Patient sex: F
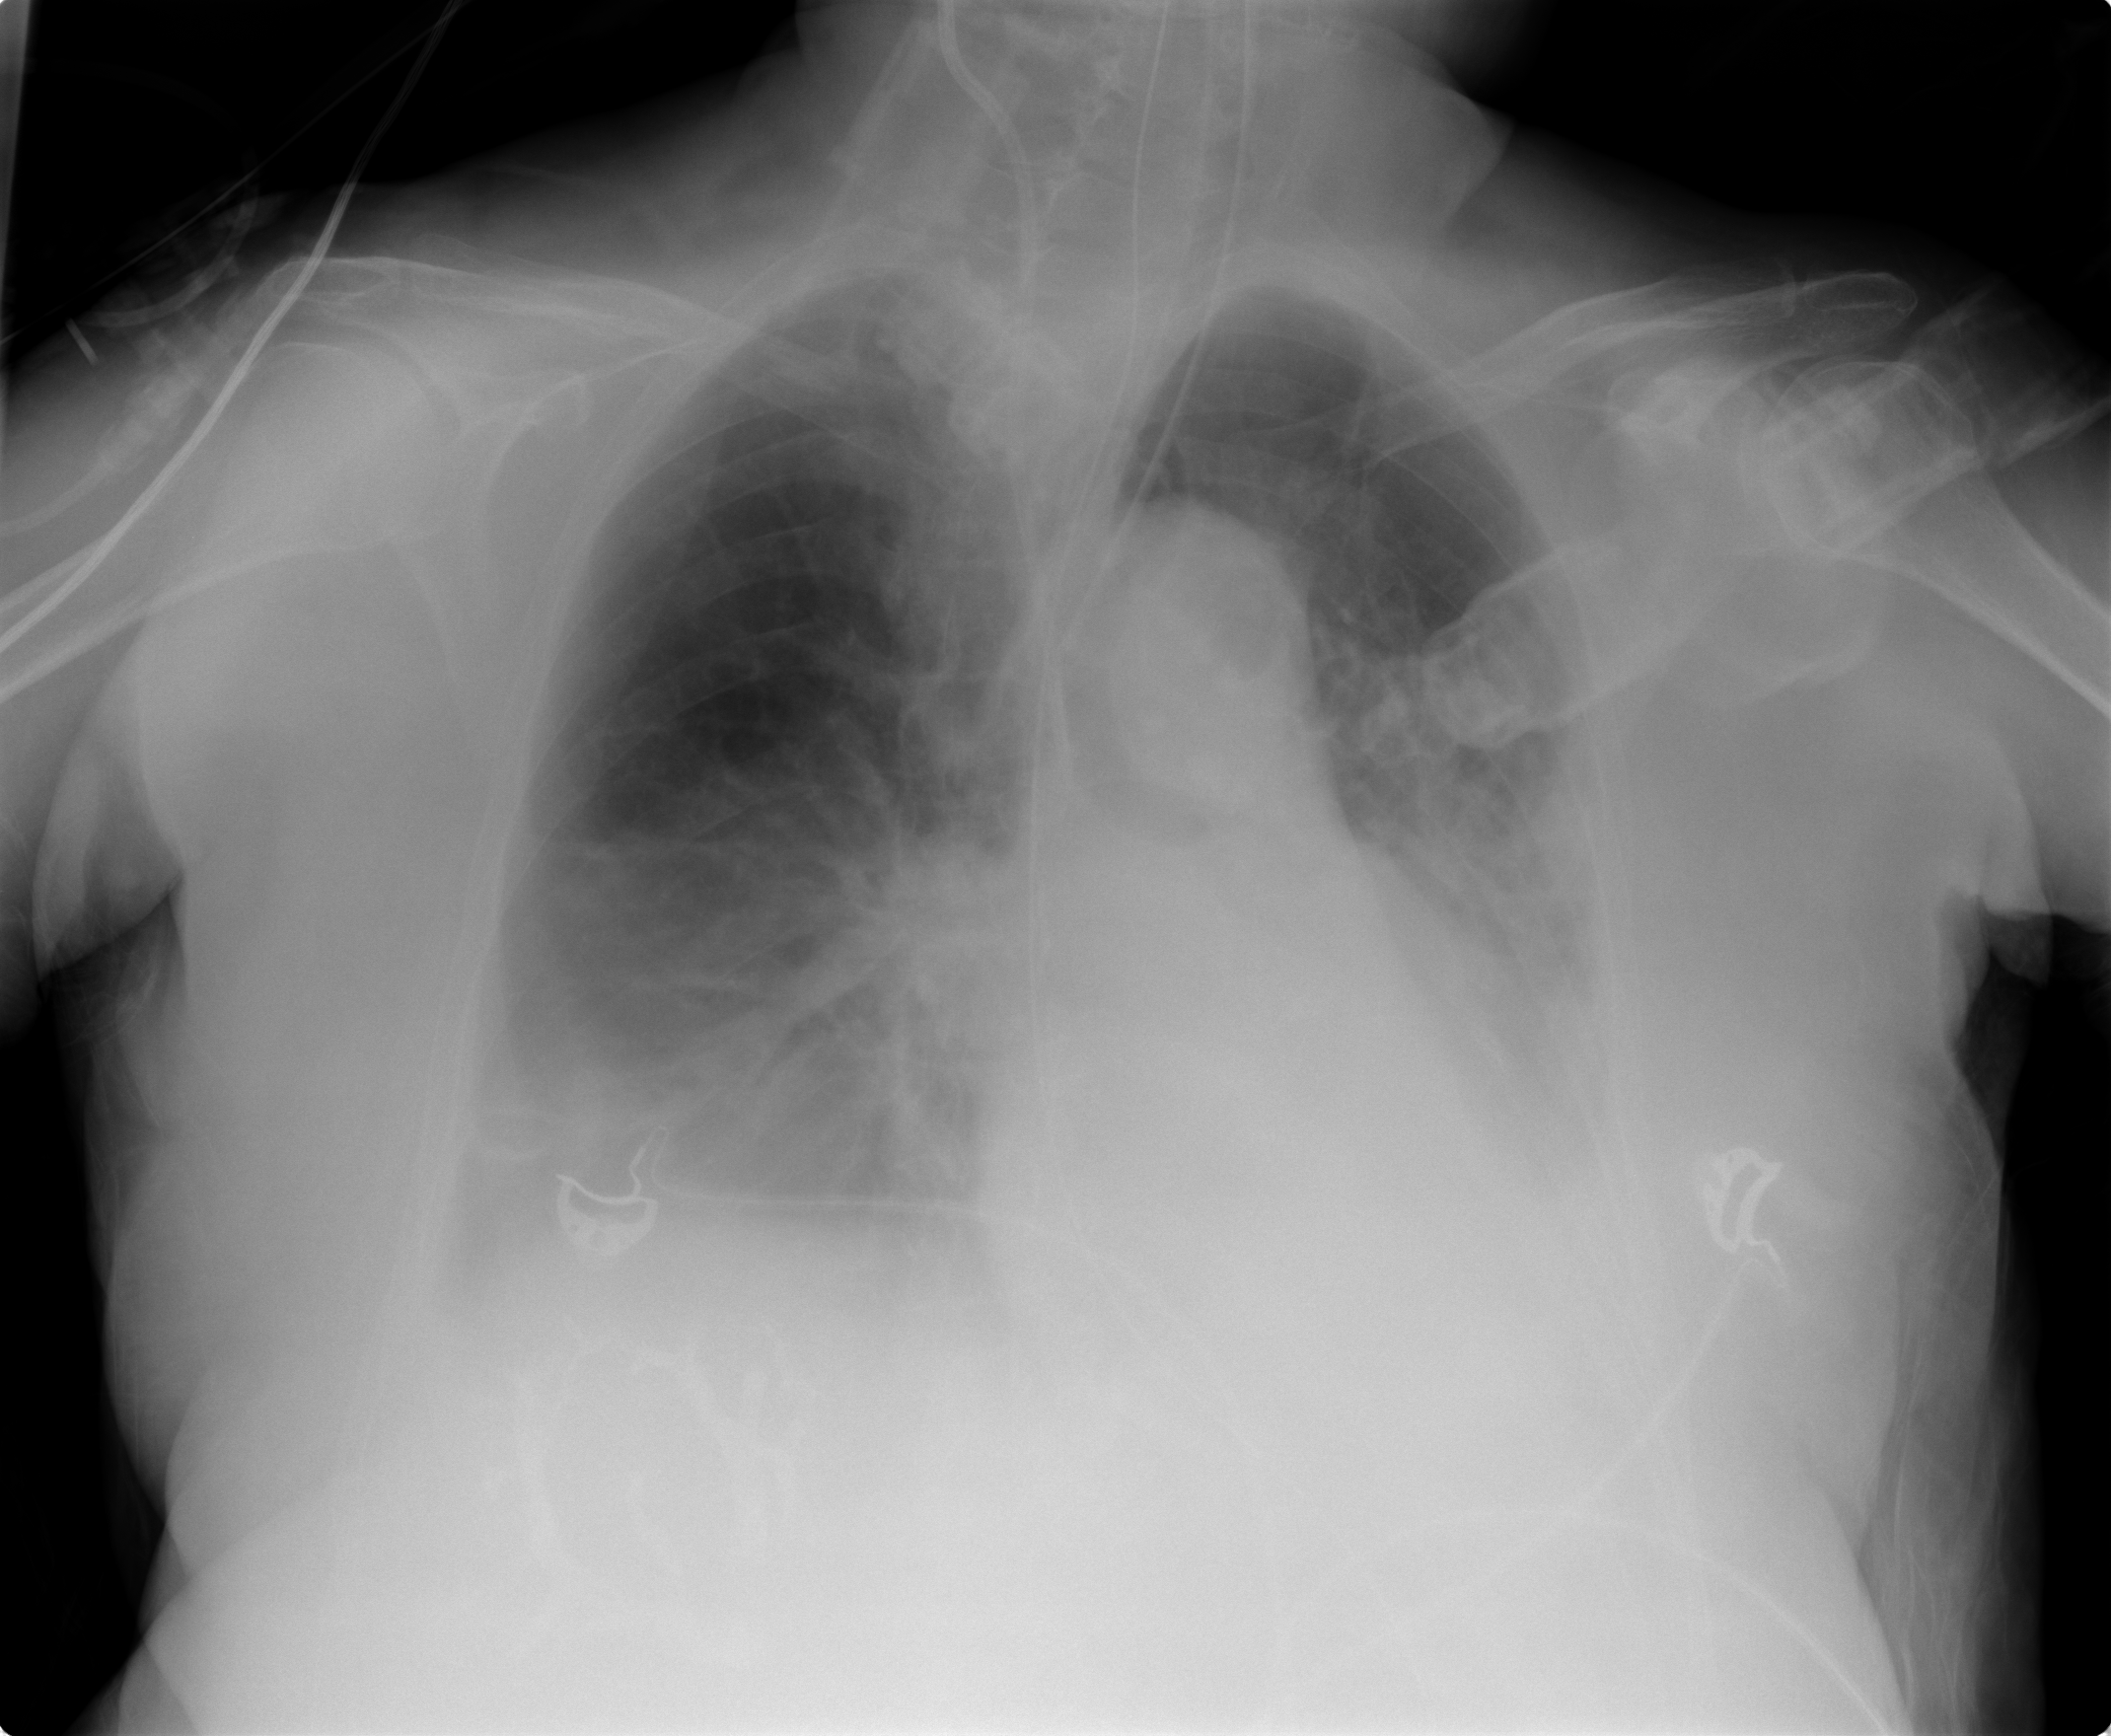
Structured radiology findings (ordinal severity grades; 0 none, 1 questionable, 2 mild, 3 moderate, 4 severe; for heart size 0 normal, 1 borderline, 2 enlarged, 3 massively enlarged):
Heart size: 0
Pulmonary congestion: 0
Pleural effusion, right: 2
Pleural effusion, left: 3
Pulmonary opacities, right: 0
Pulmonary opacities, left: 2
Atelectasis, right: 2
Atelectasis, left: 2